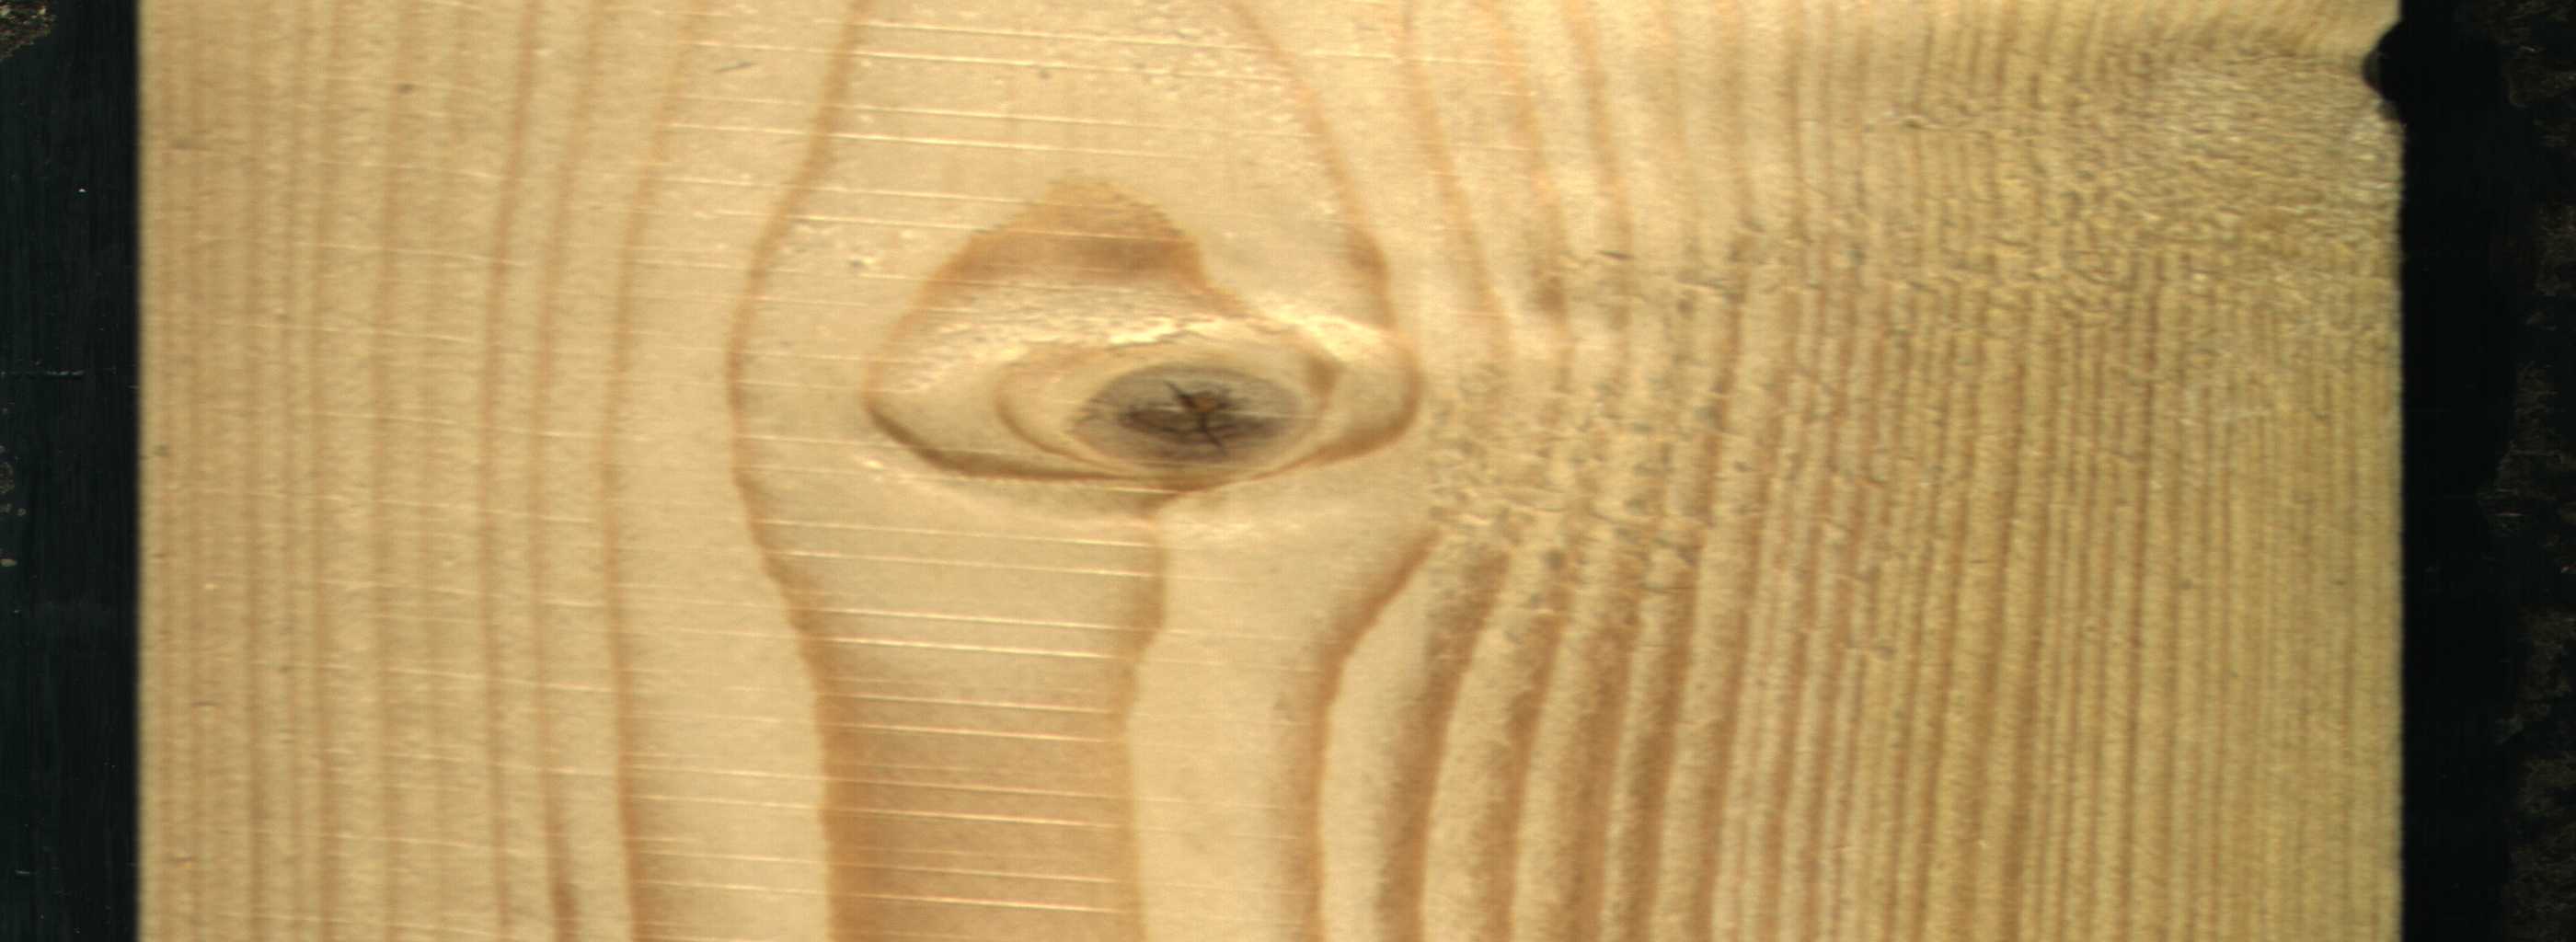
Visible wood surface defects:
knot_with_crack